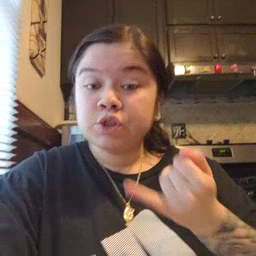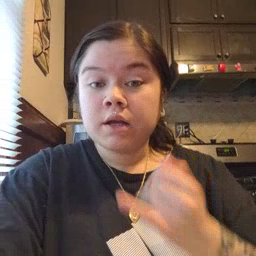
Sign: pajamas